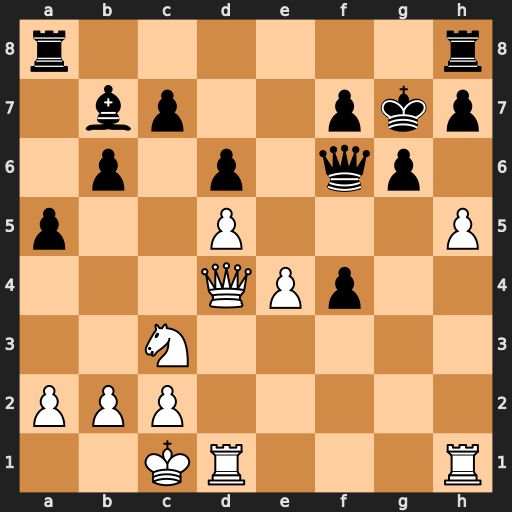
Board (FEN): r6r/1bp2pkp/1p1p1qp1/p2P3P/3QPp2/2N5/PPP5/2KR3R
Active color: w
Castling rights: -
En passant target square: -
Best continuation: h6+ Kf8 Qxf6